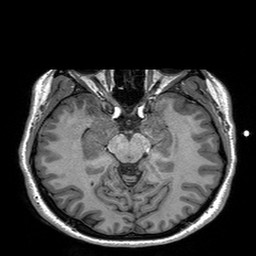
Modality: T1w
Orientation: coronal
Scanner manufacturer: siemens
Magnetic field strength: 3 T
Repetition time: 2.3 s